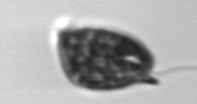
Label: Prorocentrum_micans